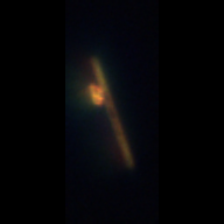
Taxon: Psuedo-nitzschia
Group: Diatoms